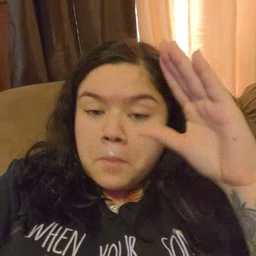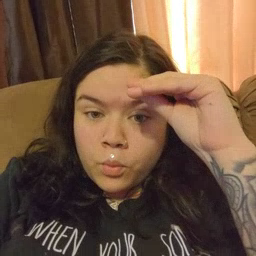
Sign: boy